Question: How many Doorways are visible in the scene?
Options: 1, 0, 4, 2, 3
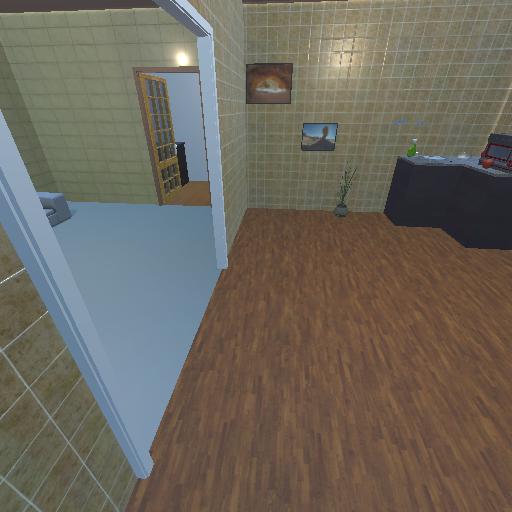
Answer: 1